Here is the raw acceleration-versus-time signal recorded on a bearing housing. Diagnose the bearing from this image, choosing from: normal, inner_race, outer_race, ball.
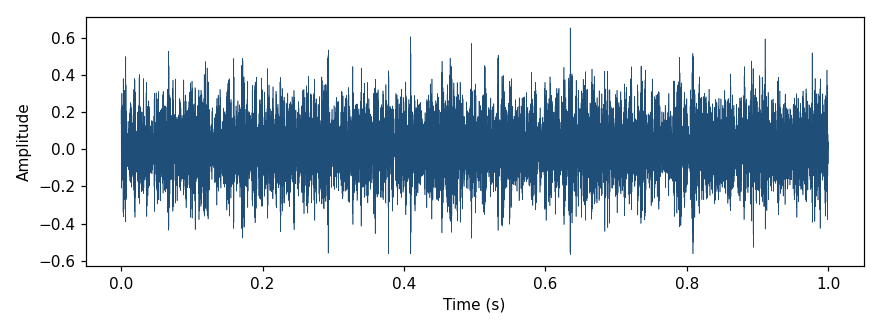
Answer: outer_race